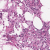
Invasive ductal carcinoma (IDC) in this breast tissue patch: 0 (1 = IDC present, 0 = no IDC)